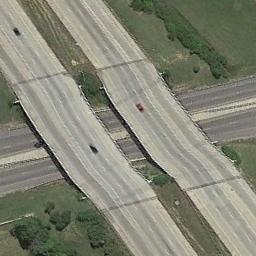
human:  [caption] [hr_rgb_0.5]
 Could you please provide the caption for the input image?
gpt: The two overpasses in the picture form a heart shape .

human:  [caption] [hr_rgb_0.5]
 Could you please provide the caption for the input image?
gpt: The cross-line overpass is over the road on the lawn .

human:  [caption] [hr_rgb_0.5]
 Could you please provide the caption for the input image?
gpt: The overpass is next to the bare land and some trees .

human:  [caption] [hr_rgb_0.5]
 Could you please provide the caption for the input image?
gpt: Several cars are on the overpass .

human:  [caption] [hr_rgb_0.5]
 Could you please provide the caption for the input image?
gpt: There are green lawns beside the overpass .